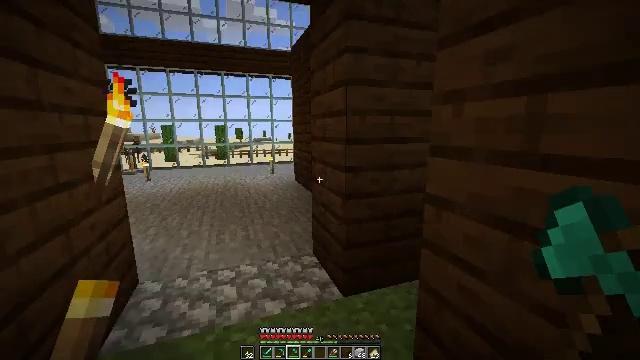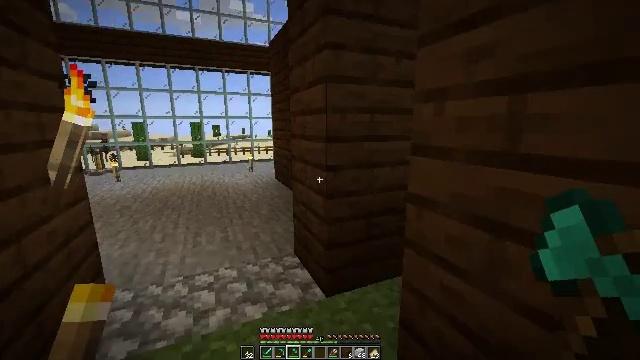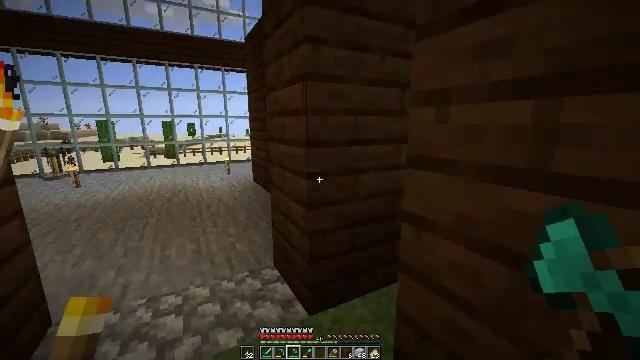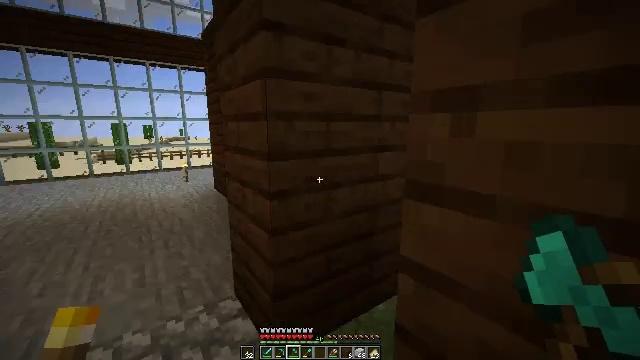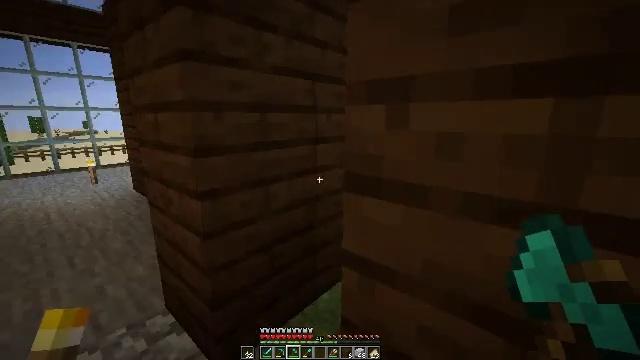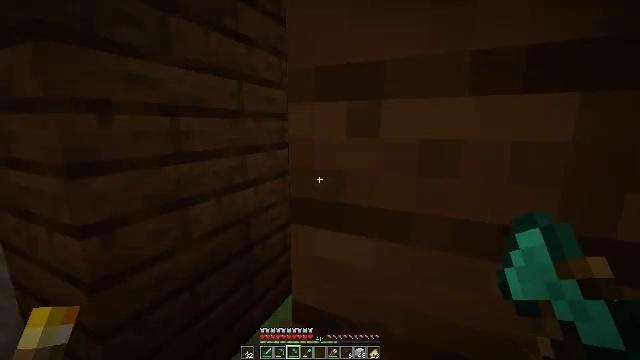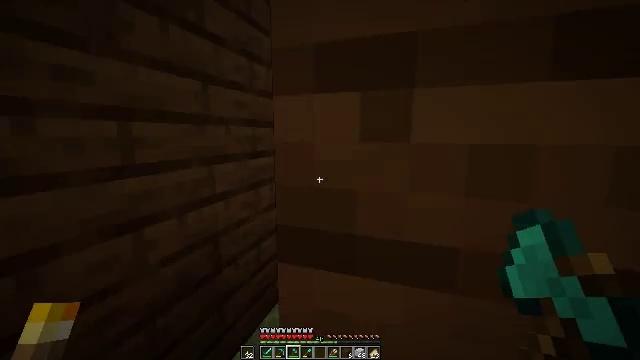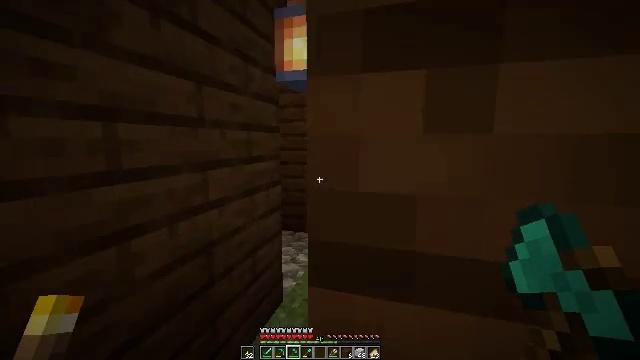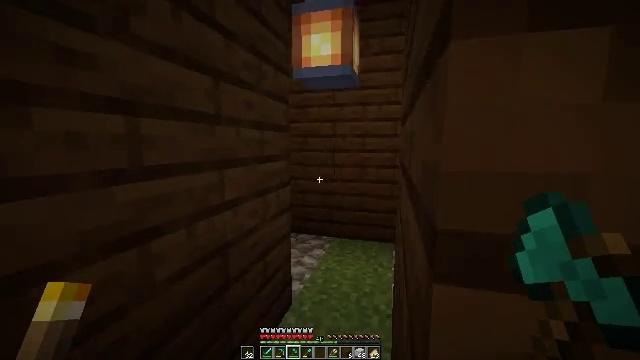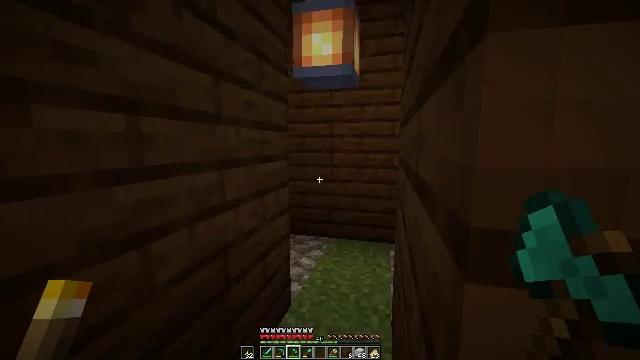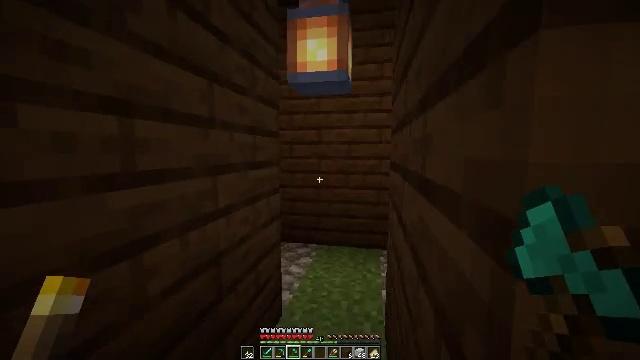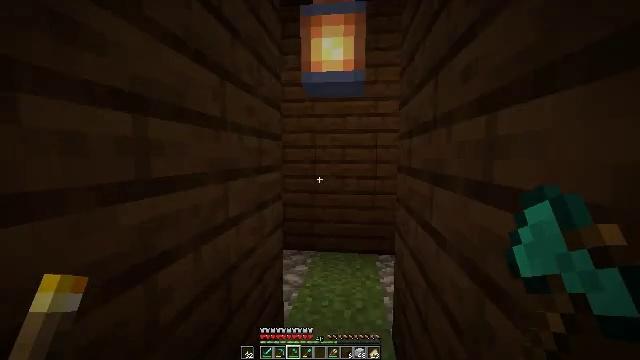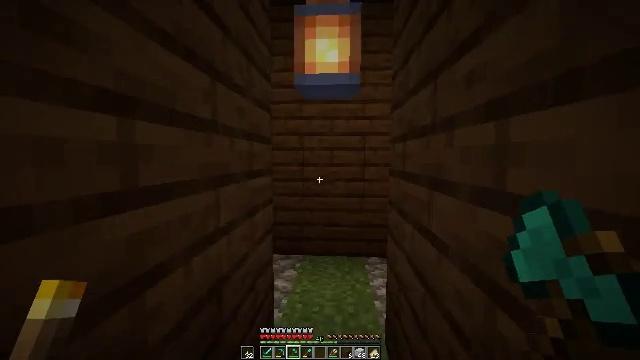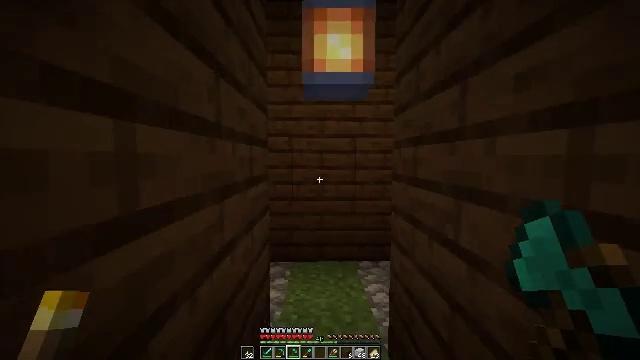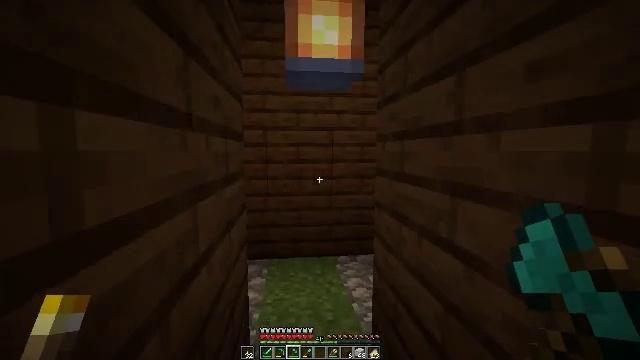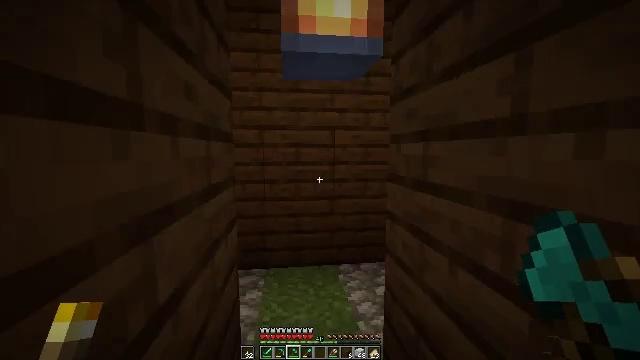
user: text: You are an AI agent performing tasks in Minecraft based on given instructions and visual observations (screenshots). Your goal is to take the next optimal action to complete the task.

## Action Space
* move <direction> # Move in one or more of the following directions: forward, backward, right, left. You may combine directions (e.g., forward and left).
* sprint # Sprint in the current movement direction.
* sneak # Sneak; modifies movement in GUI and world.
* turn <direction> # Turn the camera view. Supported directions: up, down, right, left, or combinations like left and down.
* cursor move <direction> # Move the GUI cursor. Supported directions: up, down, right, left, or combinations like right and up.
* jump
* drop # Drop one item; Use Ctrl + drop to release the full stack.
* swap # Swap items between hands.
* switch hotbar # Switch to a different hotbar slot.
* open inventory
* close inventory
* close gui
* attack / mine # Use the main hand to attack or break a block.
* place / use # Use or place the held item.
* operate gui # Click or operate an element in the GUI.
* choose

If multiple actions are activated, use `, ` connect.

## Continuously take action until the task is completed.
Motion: motion action
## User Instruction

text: Chop down the dark oak log.
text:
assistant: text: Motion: move forward, turn right
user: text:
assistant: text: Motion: move forward, turn right
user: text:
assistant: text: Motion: move forward, turn right
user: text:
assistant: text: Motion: move forward, turn right and down
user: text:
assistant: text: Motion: move forward, turn right and up
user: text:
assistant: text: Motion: move forward, turn right and up
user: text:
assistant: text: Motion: move forward, turn right and up
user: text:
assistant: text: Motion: move forward, turn right
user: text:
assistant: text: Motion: move forward, turn right
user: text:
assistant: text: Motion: move forward and move left, turn right and up
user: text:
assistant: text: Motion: move forward and move left, turn right and up
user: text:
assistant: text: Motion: move forward and move left, turn right
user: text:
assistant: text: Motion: move forward and move left, turn right
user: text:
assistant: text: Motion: move forward, turn right and down
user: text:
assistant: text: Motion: move forward
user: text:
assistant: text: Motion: move forward
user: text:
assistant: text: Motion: move forward
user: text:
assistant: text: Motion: move forward
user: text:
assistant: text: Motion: move forward, turn right
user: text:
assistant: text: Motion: move forward
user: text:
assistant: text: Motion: move forward
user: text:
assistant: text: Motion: move forward
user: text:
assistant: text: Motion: move forward, turn right
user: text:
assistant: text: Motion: move forward, turn right and down
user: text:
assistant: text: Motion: move forward, turn right
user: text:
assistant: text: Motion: move forward, turn right
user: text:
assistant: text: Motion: move forward, turn right
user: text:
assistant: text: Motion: move forward, turn right
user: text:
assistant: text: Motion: move forward, turn right
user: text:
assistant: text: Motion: move forward